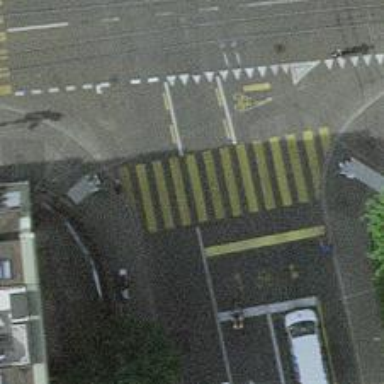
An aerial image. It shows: Primary highway with asphalt surface. There is separate sidewalk and cycle lane on the left side.